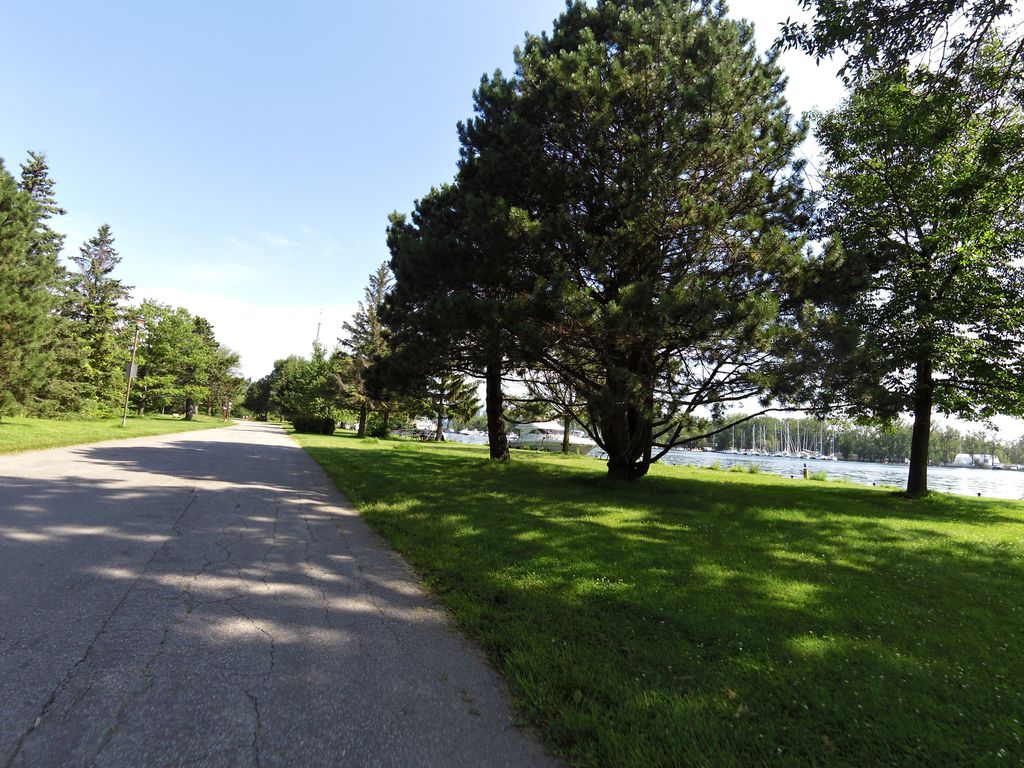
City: toronto